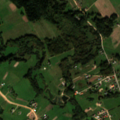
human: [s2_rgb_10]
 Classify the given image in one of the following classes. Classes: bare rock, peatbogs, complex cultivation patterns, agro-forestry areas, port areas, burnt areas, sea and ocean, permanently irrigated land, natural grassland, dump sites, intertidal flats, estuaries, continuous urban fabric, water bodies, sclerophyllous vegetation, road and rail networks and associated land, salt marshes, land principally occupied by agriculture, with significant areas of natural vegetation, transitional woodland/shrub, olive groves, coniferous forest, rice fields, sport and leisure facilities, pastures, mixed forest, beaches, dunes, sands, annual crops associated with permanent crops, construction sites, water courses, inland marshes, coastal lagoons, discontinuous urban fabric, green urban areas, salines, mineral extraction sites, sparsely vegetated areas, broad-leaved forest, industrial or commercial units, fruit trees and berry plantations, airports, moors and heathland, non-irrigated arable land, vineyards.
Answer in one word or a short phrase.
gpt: discontinuous urban fabric, non-irrigated arable land, complex cultivation patterns, land principally occupied by agriculture, with significant areas of natural vegetation, transitional woodland/shrub